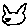
Label: cat